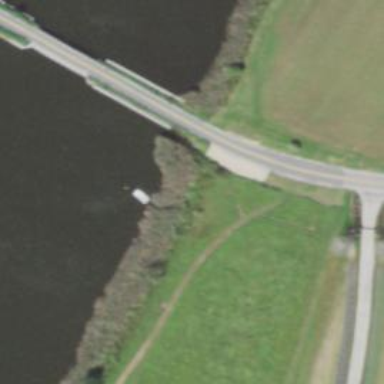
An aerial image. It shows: Slipway on leisure land.